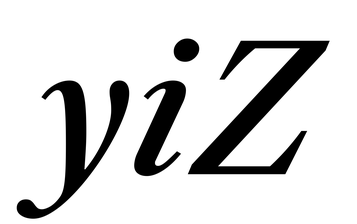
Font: LibreCaslonText-Italic_Medium_Italic